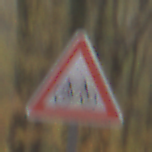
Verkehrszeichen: RadverkehrLinks
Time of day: MorningAfternoon
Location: Outdoor (Nature)
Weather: Overcast
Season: Autumn
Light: Natural